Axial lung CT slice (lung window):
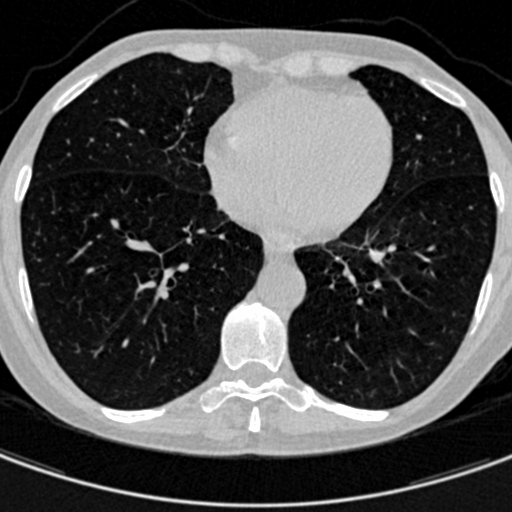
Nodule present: no